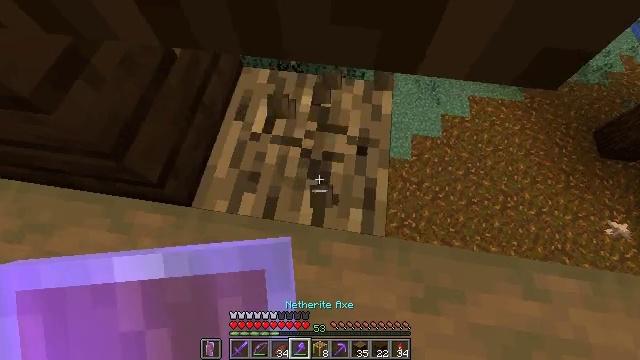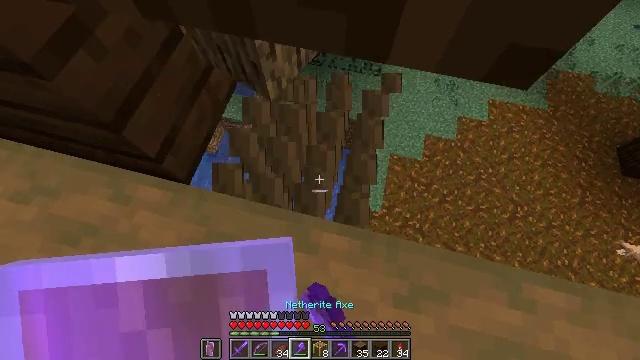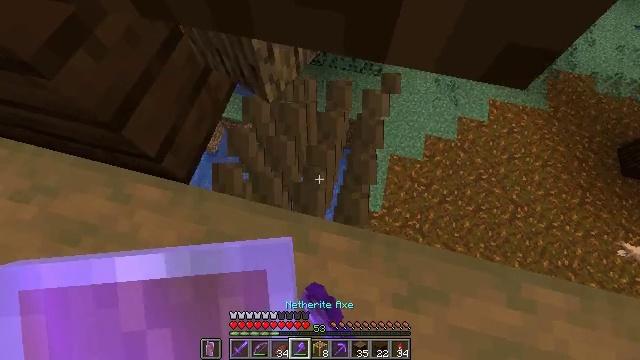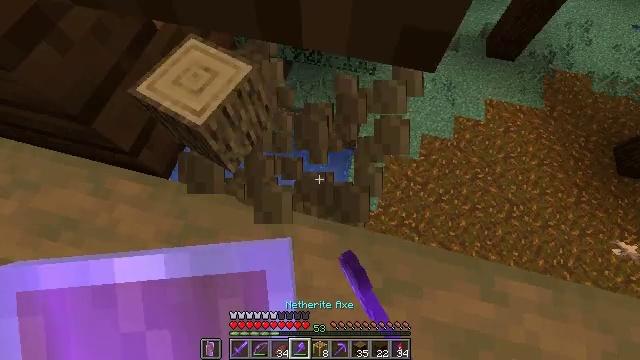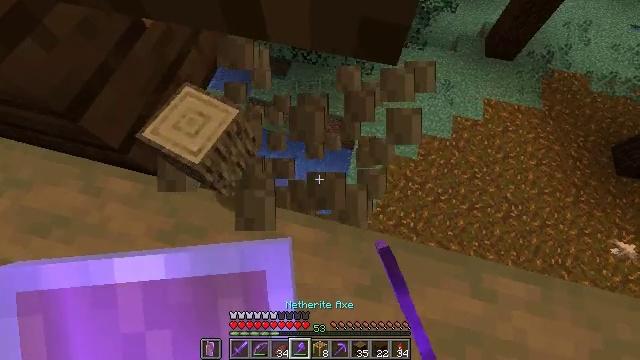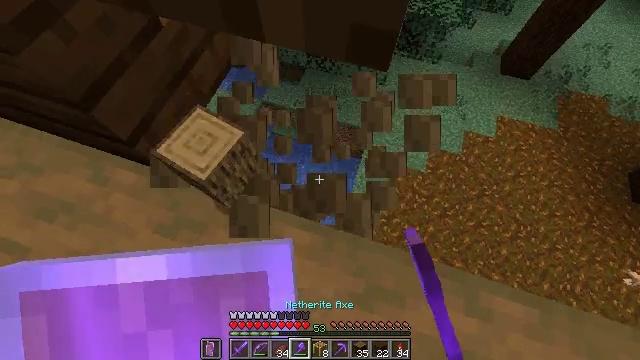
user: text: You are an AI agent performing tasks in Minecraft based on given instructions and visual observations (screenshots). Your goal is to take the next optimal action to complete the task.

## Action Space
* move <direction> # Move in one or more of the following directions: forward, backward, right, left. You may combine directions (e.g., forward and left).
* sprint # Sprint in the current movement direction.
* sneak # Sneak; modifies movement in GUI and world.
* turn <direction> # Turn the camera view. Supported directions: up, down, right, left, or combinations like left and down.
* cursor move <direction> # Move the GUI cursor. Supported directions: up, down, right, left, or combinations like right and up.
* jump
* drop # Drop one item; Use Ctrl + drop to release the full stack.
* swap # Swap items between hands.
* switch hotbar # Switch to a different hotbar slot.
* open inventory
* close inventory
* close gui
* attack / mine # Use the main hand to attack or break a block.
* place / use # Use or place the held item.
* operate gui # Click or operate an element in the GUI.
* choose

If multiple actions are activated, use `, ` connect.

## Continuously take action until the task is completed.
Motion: motion action
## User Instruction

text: Break the tree to get oak logs.
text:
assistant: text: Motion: move right, sneak, turn left and down, attack / mine
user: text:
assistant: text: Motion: move right, sneak, attack / mine
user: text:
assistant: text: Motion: move right, sneak, attack / mine
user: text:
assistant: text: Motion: move right, sneak, attack / mine
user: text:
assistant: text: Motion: move right, sneak, turn left and up, attack / mine
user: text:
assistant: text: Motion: sneak, attack / mine